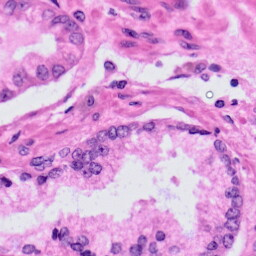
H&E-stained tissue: Prostate